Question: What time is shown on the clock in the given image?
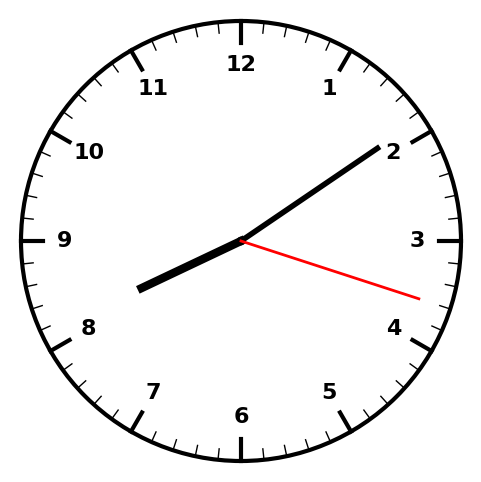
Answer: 08:09:18